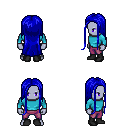
a pixel art fantasy rpg character, male body template, dark elf, purple skin, teal long-sleeve shirt, magenta pants, blue extra-long hairstyle, black shoes, four views (front, back, left, right), 2x2 character sprite sheet, small pixel art, hard edges, no anti-aliasing